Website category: university
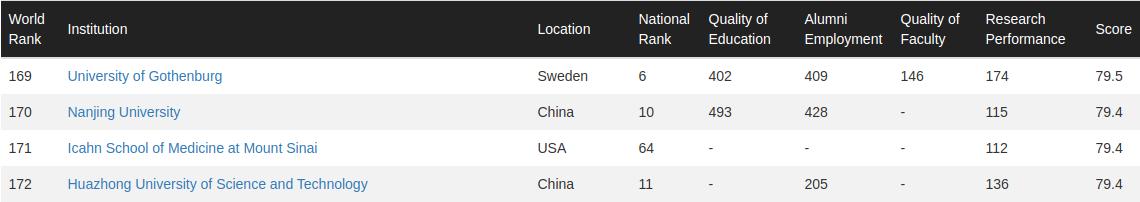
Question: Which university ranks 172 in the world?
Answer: Huazhong University of Science and Technology

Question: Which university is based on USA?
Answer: Icahn School of Medicine at Mount Sinai

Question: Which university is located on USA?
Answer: Icahn School of Medicine at Mount Sinai

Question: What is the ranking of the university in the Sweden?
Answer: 169

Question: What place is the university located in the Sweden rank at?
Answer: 169

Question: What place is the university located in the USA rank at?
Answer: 171

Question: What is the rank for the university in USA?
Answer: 171

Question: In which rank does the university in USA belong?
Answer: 171

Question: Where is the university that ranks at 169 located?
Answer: Sweden

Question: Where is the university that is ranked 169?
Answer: Sweden

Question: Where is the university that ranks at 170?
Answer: China

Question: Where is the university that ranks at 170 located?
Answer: China

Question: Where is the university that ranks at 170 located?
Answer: China

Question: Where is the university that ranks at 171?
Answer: USA

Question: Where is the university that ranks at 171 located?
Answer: USA

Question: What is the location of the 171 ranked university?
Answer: USA

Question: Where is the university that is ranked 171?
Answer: USA

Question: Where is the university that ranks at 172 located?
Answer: China

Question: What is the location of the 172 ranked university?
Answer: China

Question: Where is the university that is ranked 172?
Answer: China